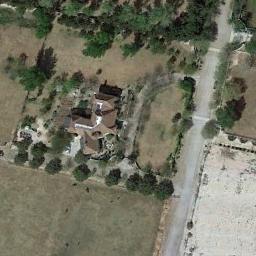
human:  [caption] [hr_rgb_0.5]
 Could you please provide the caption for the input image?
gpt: There are circular swimming pools beside this house .

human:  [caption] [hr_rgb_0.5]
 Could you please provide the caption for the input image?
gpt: One road is next to the sparse residential .

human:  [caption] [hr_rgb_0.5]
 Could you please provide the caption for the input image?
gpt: There are several houses of different sizes and many green trees in the sparse residential area, Surrounded by open spaces and a road .

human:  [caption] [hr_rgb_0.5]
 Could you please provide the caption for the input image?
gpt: The sparse residential is on the bare land next to some trees and a road .

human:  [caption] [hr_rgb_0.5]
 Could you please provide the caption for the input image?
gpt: A sparse residential area with some green trees and a brown building .